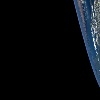
Label: space